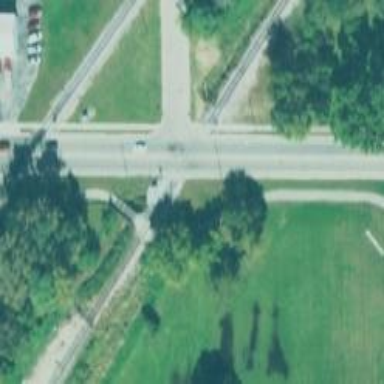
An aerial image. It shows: Crossing for the railway.